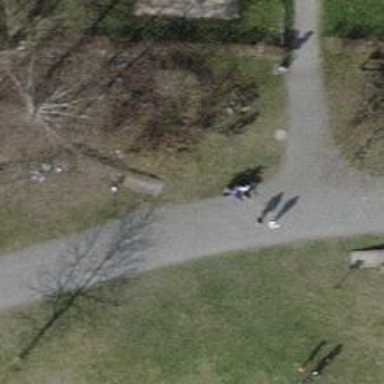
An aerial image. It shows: Bench for seating.